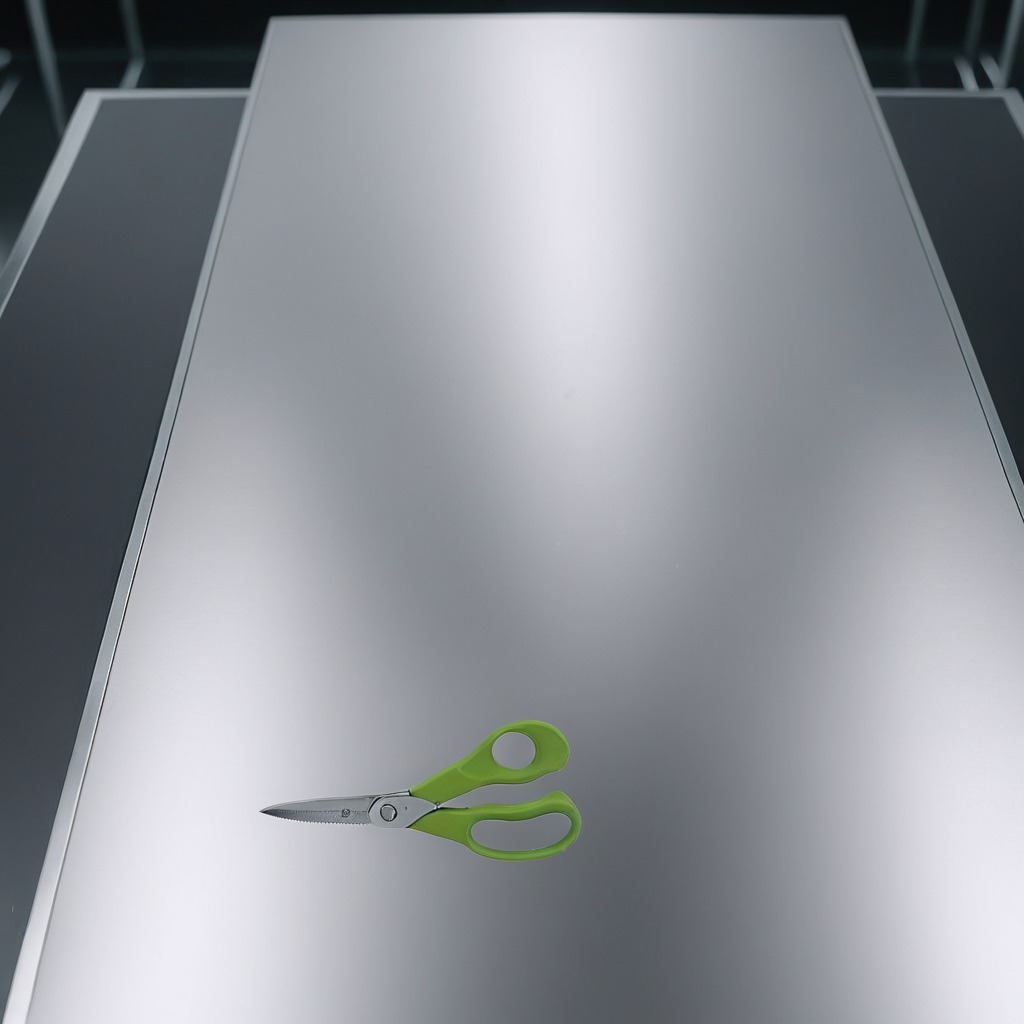
A scissor is lying on the stainless steel table in a high-end prototyping lab.